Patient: sex F, age 54
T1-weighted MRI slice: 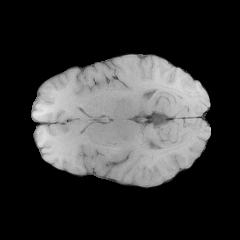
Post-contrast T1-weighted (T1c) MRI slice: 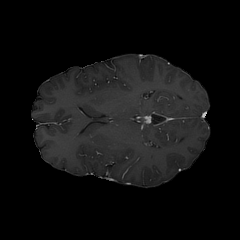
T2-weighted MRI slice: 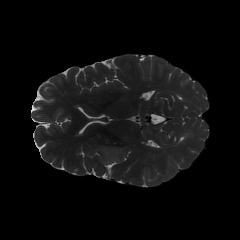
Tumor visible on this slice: yes
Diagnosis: Astrocytoma, IDH-wildtype
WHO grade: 3